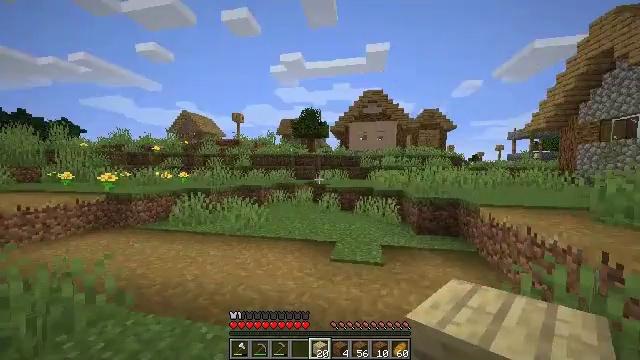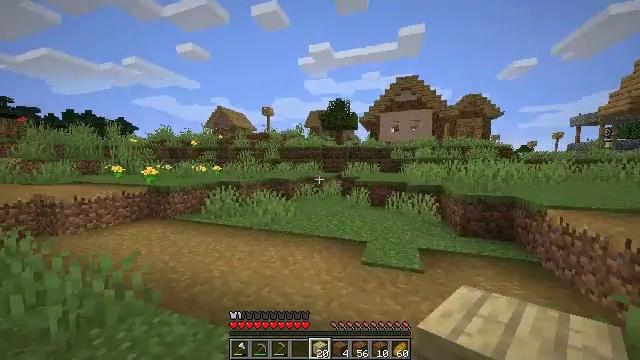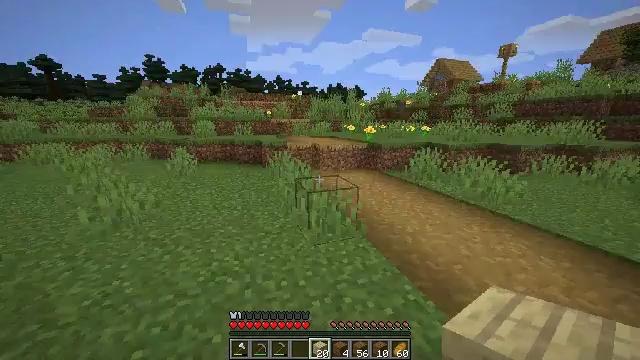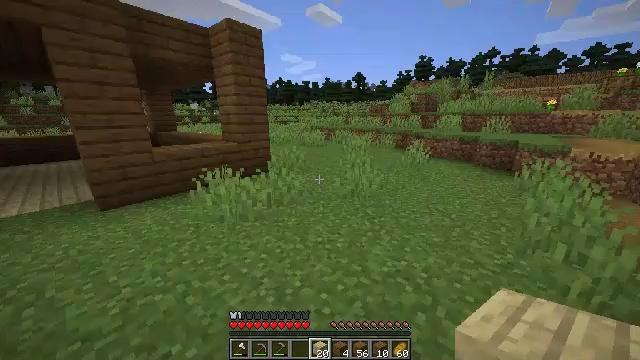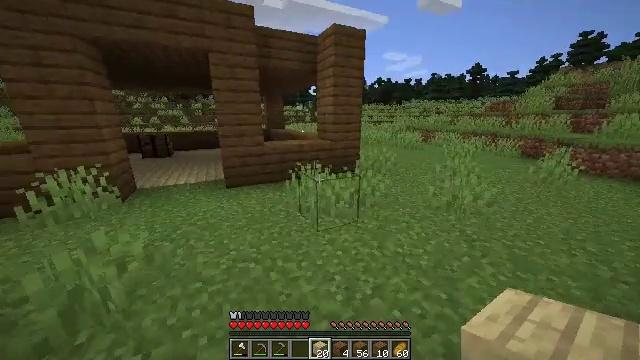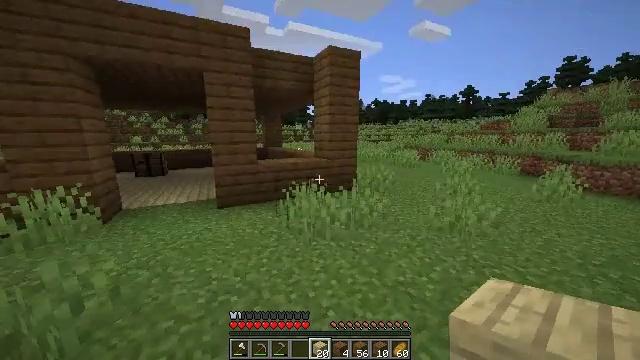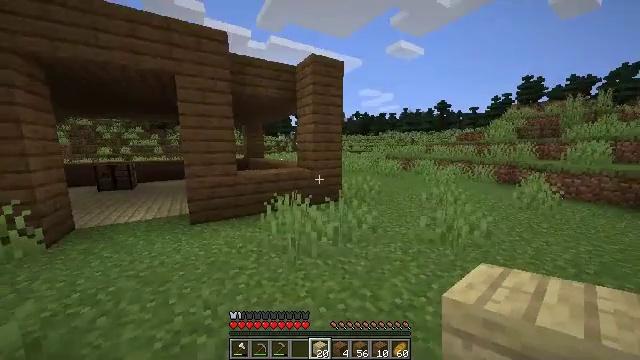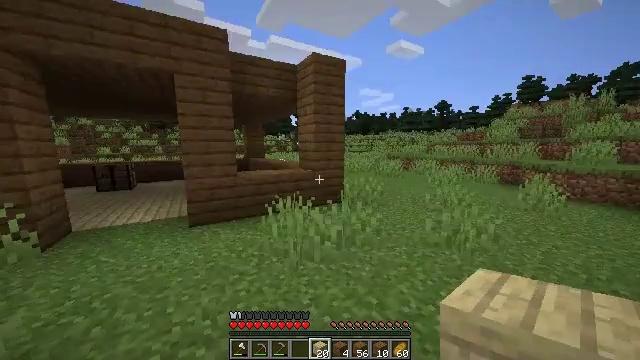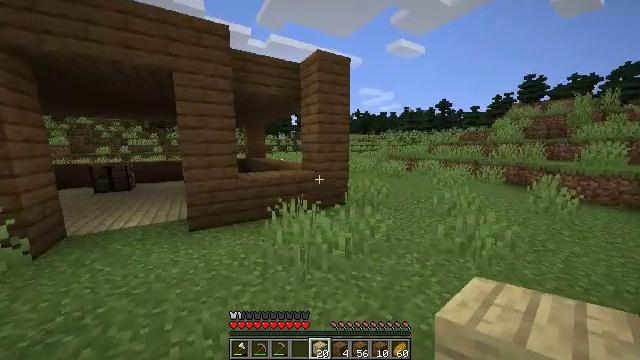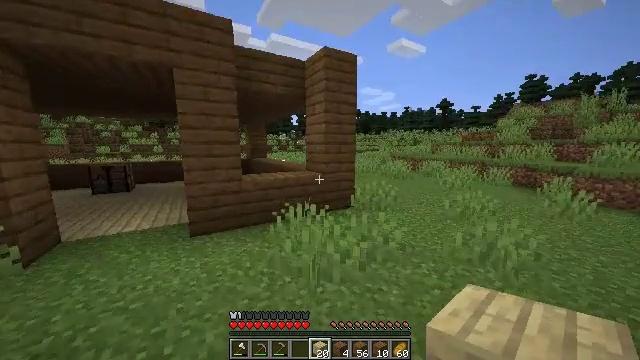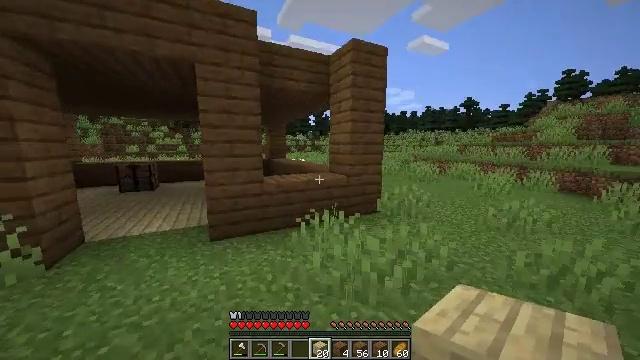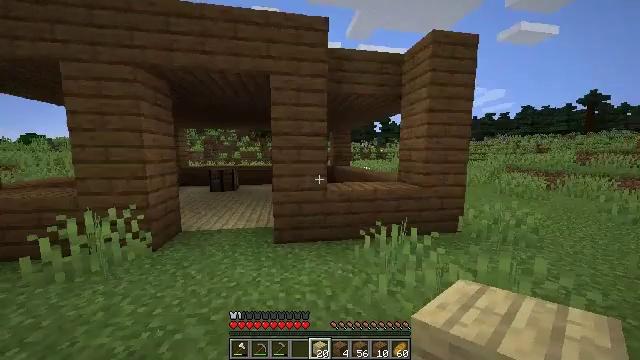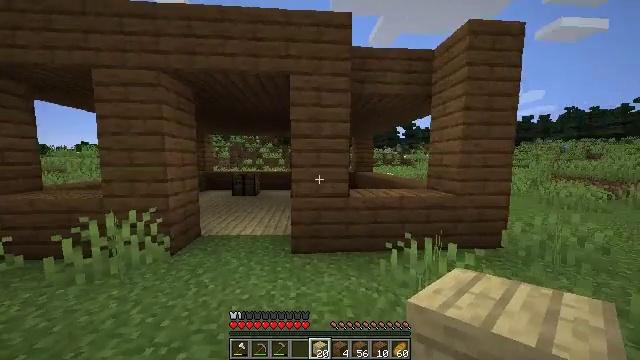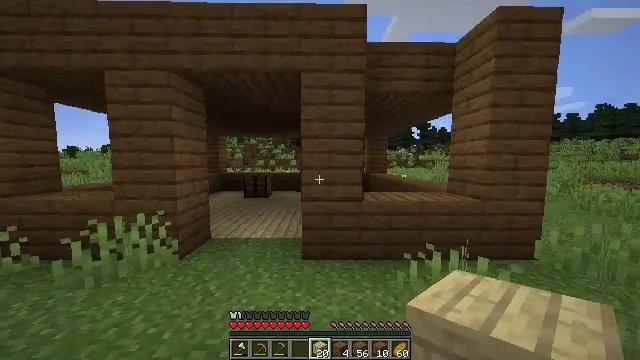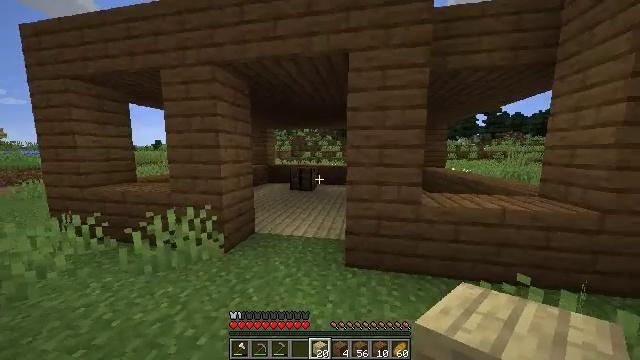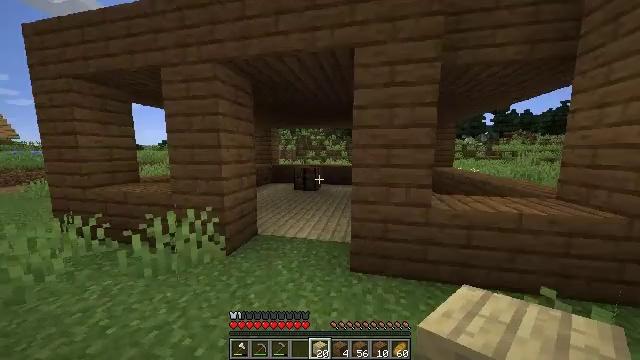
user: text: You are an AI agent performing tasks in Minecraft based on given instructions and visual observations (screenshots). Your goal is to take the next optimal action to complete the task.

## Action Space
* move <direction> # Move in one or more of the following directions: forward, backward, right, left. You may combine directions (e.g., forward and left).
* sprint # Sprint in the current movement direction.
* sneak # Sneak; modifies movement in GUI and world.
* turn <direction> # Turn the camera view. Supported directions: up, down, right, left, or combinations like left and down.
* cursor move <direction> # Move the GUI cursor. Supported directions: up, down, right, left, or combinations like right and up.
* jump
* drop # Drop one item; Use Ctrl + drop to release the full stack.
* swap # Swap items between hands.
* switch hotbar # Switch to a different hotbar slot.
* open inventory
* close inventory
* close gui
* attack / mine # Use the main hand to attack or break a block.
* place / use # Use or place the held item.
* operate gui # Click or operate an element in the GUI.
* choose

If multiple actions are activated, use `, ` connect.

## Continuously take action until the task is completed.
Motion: motion action
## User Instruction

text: Craft a birch door using birch planks in the crafting grid.
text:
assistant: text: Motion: move forward, sprint, turn left and down
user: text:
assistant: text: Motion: move forward, sprint, turn left and down
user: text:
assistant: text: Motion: move forward, sprint, turn left and down
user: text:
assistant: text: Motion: move forward, sprint, turn left
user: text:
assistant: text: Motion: move forward, sprint, turn up
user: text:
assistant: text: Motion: move forward and move left, sprint, turn right and up
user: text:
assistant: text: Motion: move forward and move left, sprint
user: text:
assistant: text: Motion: move forward and move left, sprint
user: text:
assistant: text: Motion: move forward and move left, sprint
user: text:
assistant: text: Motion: move forward, sprint, turn left
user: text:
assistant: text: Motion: move forward, sprint, turn left and up
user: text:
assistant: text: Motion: move forward, sprint, turn left and up
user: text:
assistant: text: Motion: move forward, sprint, turn left
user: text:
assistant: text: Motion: move forward, sprint, turn left and down
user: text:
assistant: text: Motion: move forward, sprint, turn left
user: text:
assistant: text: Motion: move forward, sprint
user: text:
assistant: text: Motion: move forward, sprint
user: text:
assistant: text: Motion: move forward, sprint
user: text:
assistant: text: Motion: move forward, sprint
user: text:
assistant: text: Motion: move forward, sprint, turn right
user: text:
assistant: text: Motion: move forward, sprint
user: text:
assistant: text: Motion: move forward, sprint, turn right
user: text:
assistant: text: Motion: move forward, sprint
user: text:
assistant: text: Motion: move forward, sprint, turn right
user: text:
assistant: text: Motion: move forward and move left, sprint, turn right
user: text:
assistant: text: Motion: move forward and move left, sprint
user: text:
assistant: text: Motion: move forward and move left, sprint, turn down
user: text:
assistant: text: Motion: move forward and move left, sprint, turn down
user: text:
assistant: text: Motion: move forward, sprint, turn down
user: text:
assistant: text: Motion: move forward, sprint